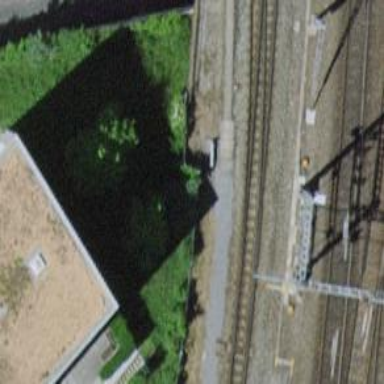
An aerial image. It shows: Narrow-gauge railway siding with electrified contact line.